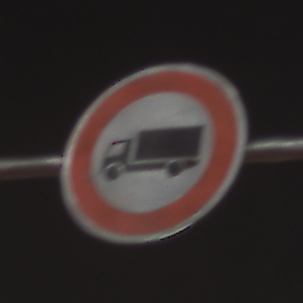
Verkehrszeichen: VerbotFuerKraftfahrzeugeUeberDreiKommaFuenfTonnen
Umgebung: Outdoor, Urban
Tageszeit: Night
Wetter: PartlyCloudy
Licht: Artificial
Jahreszeit: NotSpecified
Kontrast: HighContrast